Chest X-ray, AP view. Patient: 22 years old, sex M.
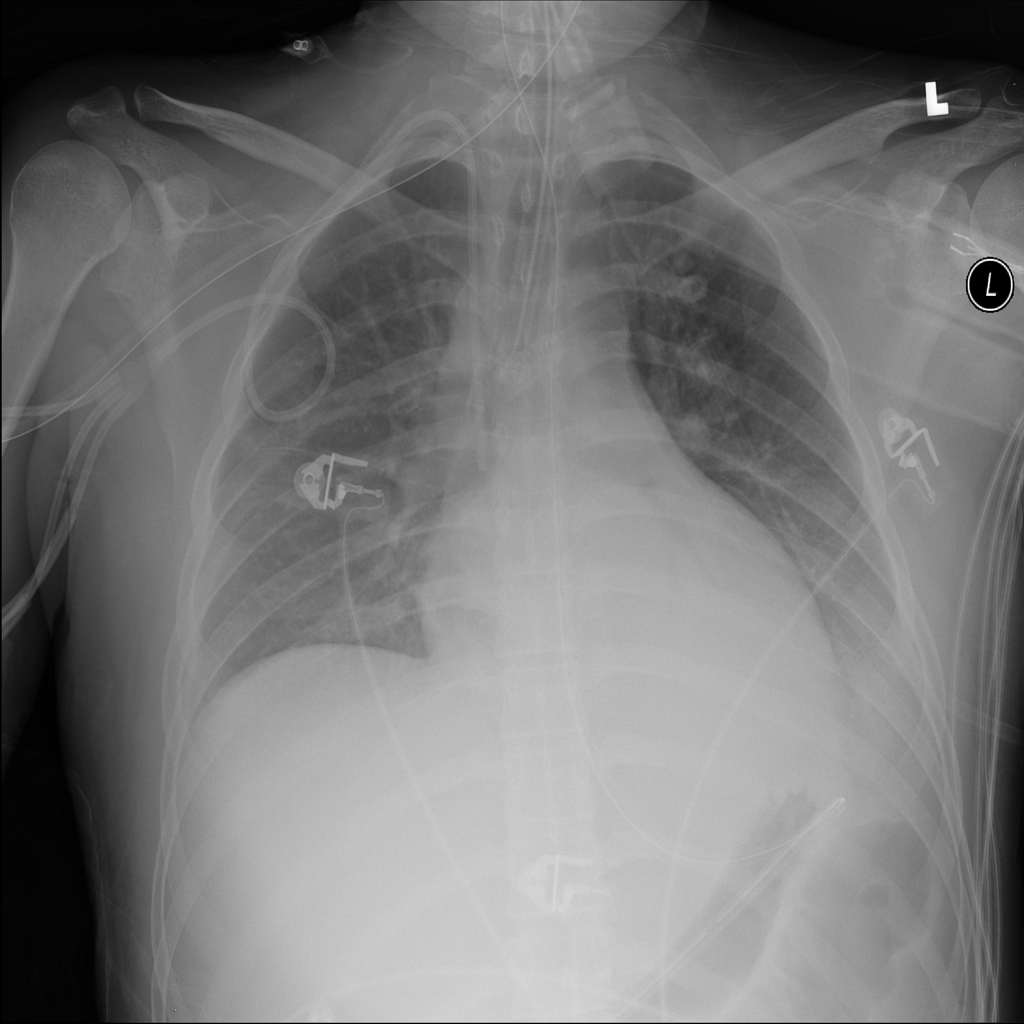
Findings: Consolidation, Infiltration